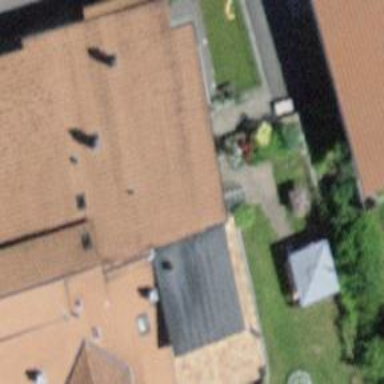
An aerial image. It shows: Residential building.